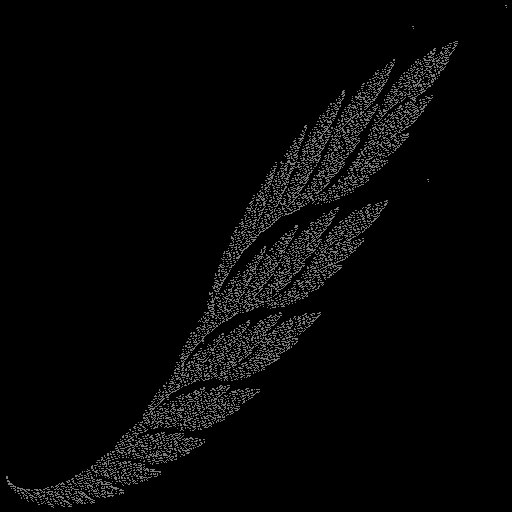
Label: snail